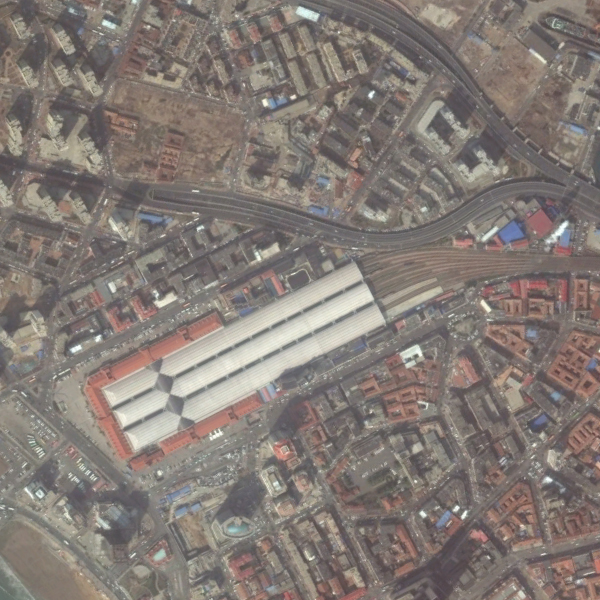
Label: RailwayStation